Question: I'm developing CGI scripts in Python. I had a basic "Hello World" script running on my server, which worked fine, but everything I tried writing on my Windows laptop (in Sublime text 2) and copying over threw Apache 500 errors, with no debugging info whatsoever. Finally, I copied the text of my HelloWorld script over to windows, pasted it into a .py file, then copied that back over, only to find that it still didn't work. I thought it might have been a permissions error, but the two files have exactly the same permissions. In nano, they look exactly the same, but one works and one doesn't. I discovered that there's something different about them by using 'sdiff', which said that they were completely different files, even though all the text was the same. I tried a hex dump and found that though the text was the same, the 1's and 0's were different. Does anyone know if there's some sort of encoding I can set in python to keep Apache from throwing errors?
Screenshot of my terminal showing the files side by side and a hex dump. test.py is the linux CGI script that works properly. copied.py is a copy of test.py that I made to demonstrate what the output of 'sdiff' should be when the two files are identical.

Update: Checked the encoding, both files output 'text/x-java; charset=us-ascii'
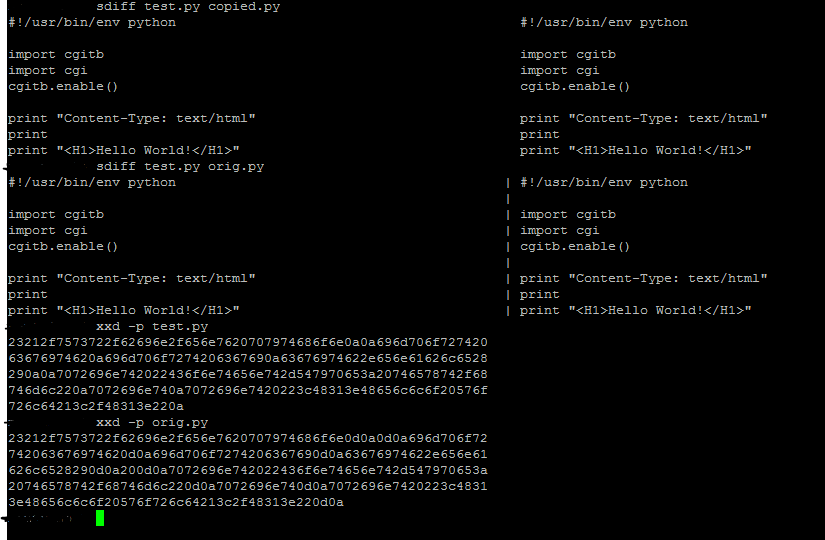
Answer: It is a line-endings difference, as Bakuriu mentions.
Note in the hex output:
The 'test.py' file ends with '...0a' where the 'orig.py' file ends with '...0d0a'.
'0a' corresponds to a newline '
', while '0d' corresponds to a linefeed '
'.
If you open 'orig.py' in Vim, you should see '^M' at the ends of the lines.
Welcome to cross-platform development fun and games (:
You can use a program like 'dos2unix' to fix this issue.